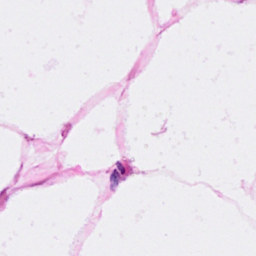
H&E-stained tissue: Breast